Chest X-ray:
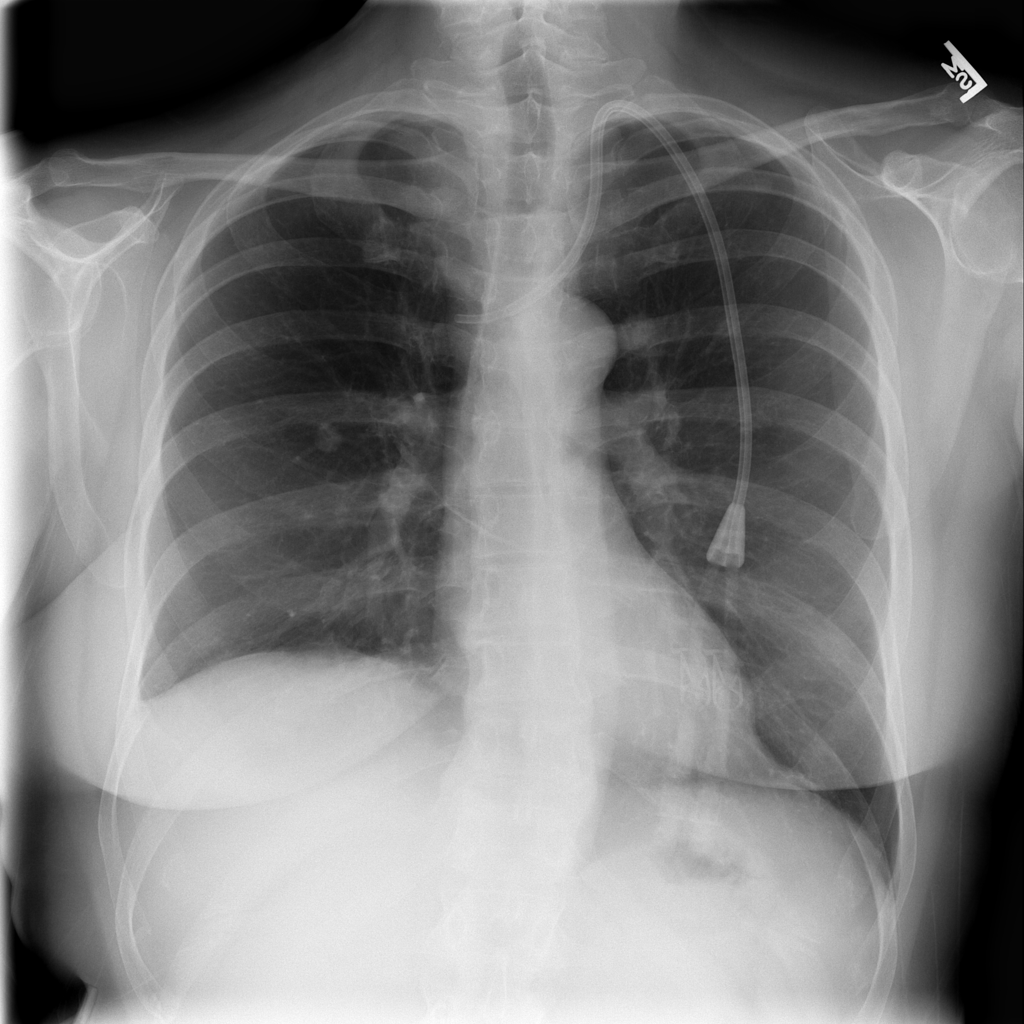
Findings: Nodule, Pleural Thickening
No abnormal finding: no